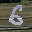
Label: 6